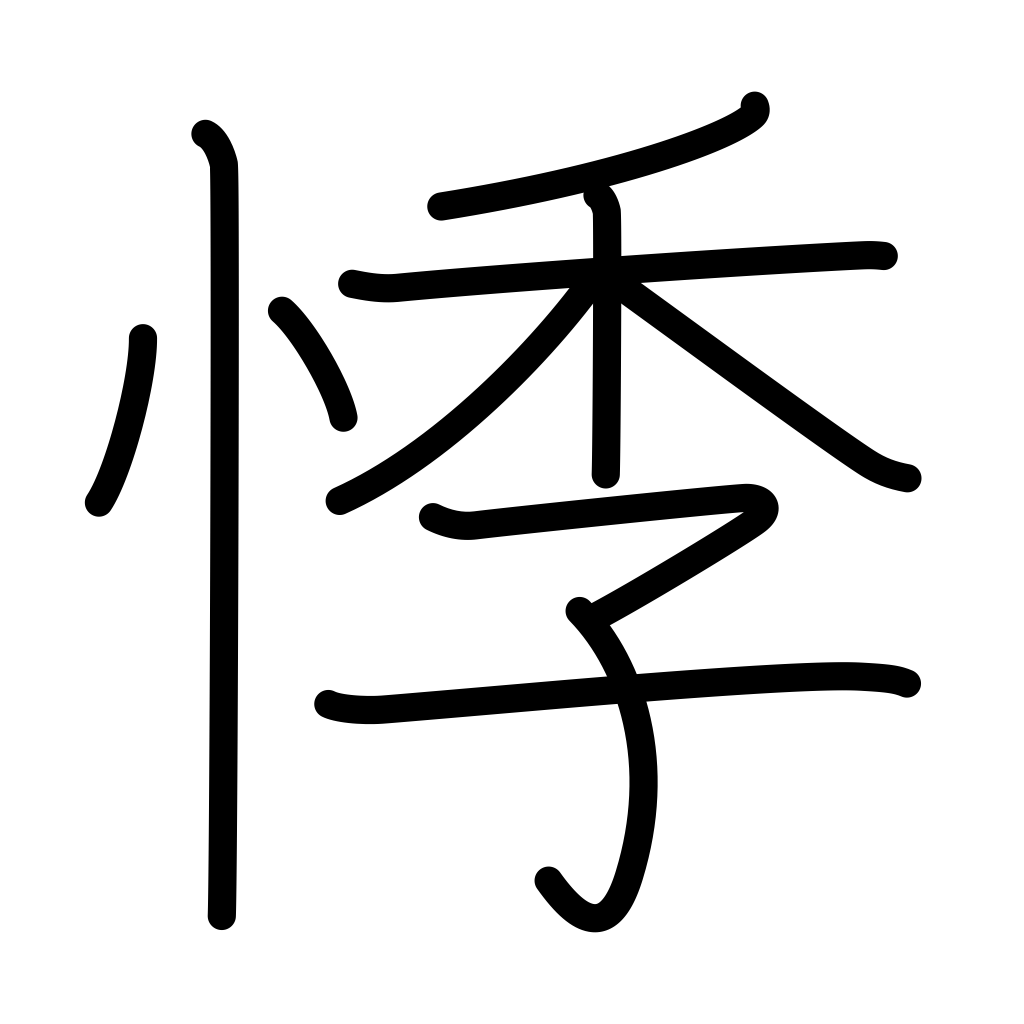
Meaning: pulsate, shudder